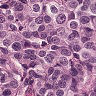
Metastatic tissue present: yes